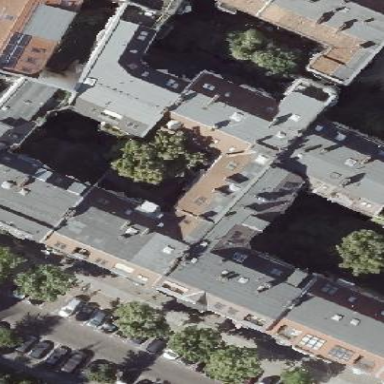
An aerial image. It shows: Residential building with red gambrel roof made of roof tiles. The building itself is grey in color.